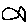
Label: fish